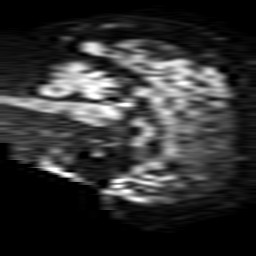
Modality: TRACE
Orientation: sagittal
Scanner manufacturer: philips
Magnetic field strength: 1.5 T
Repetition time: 3.485 s
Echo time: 0.09326 s